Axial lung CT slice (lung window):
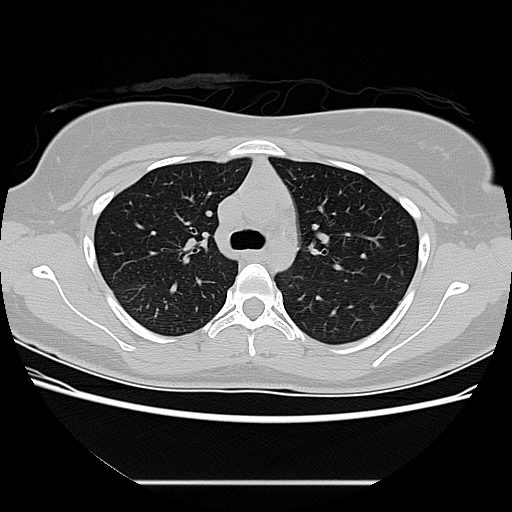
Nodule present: no